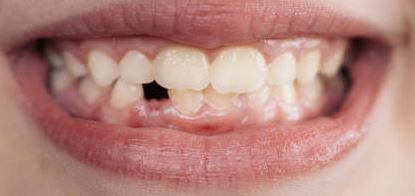
Condition: hypodontia